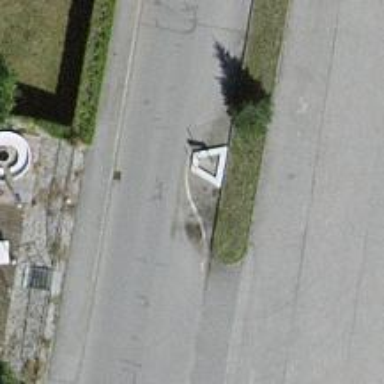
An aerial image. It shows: Chicane for traffic calming.